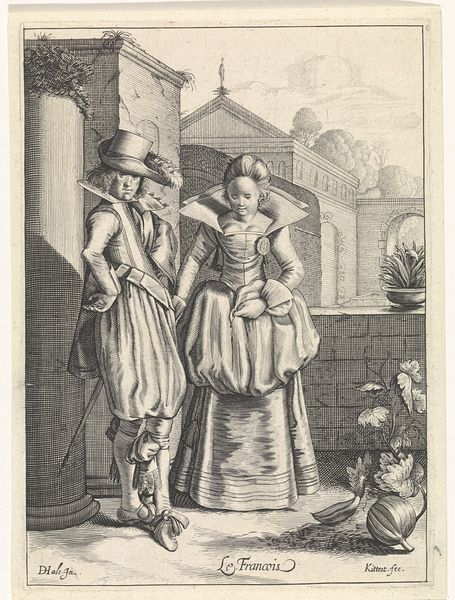
Titel: Elegant paar in Franse kleding
Künstler: Cornelis van Kittensteyn
Standort: Amsterdam
Institution: Rijksmuseum
Schlagwörter: arch, column, hat, men, people, stockings, sword, white, women, black, collar, dress, face, gray, grey, hair, lady, old, portrait, wall, woman, flowers, print, plant, pot, feather, flower, man, sky, building, trees, light, drawing, black and white, shadow, beard, french, couple, satin, victorian, human, leaves, brick, shoes, pencil, humans, onion, posed, bosom, knickers, säule, pumpkin, bows, squash, fine, ma, vegetable, ol, le, francois, ccollar, le francois